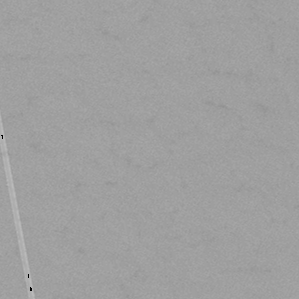
Label: frost